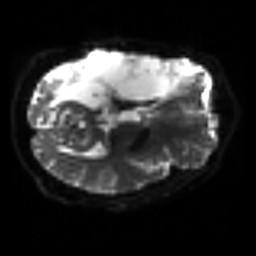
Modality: sbref
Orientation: axial
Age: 40
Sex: male
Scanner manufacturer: siemens
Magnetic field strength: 3 T
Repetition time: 3.2 s
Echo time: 0.081 s